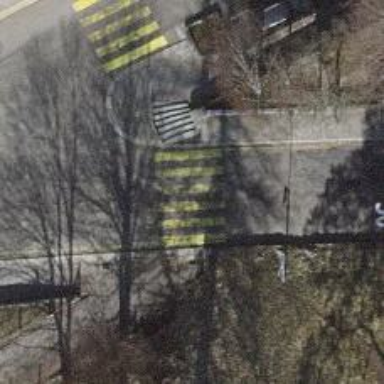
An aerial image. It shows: Uncontrolled zebra crossing with notable zebra markings.